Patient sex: F
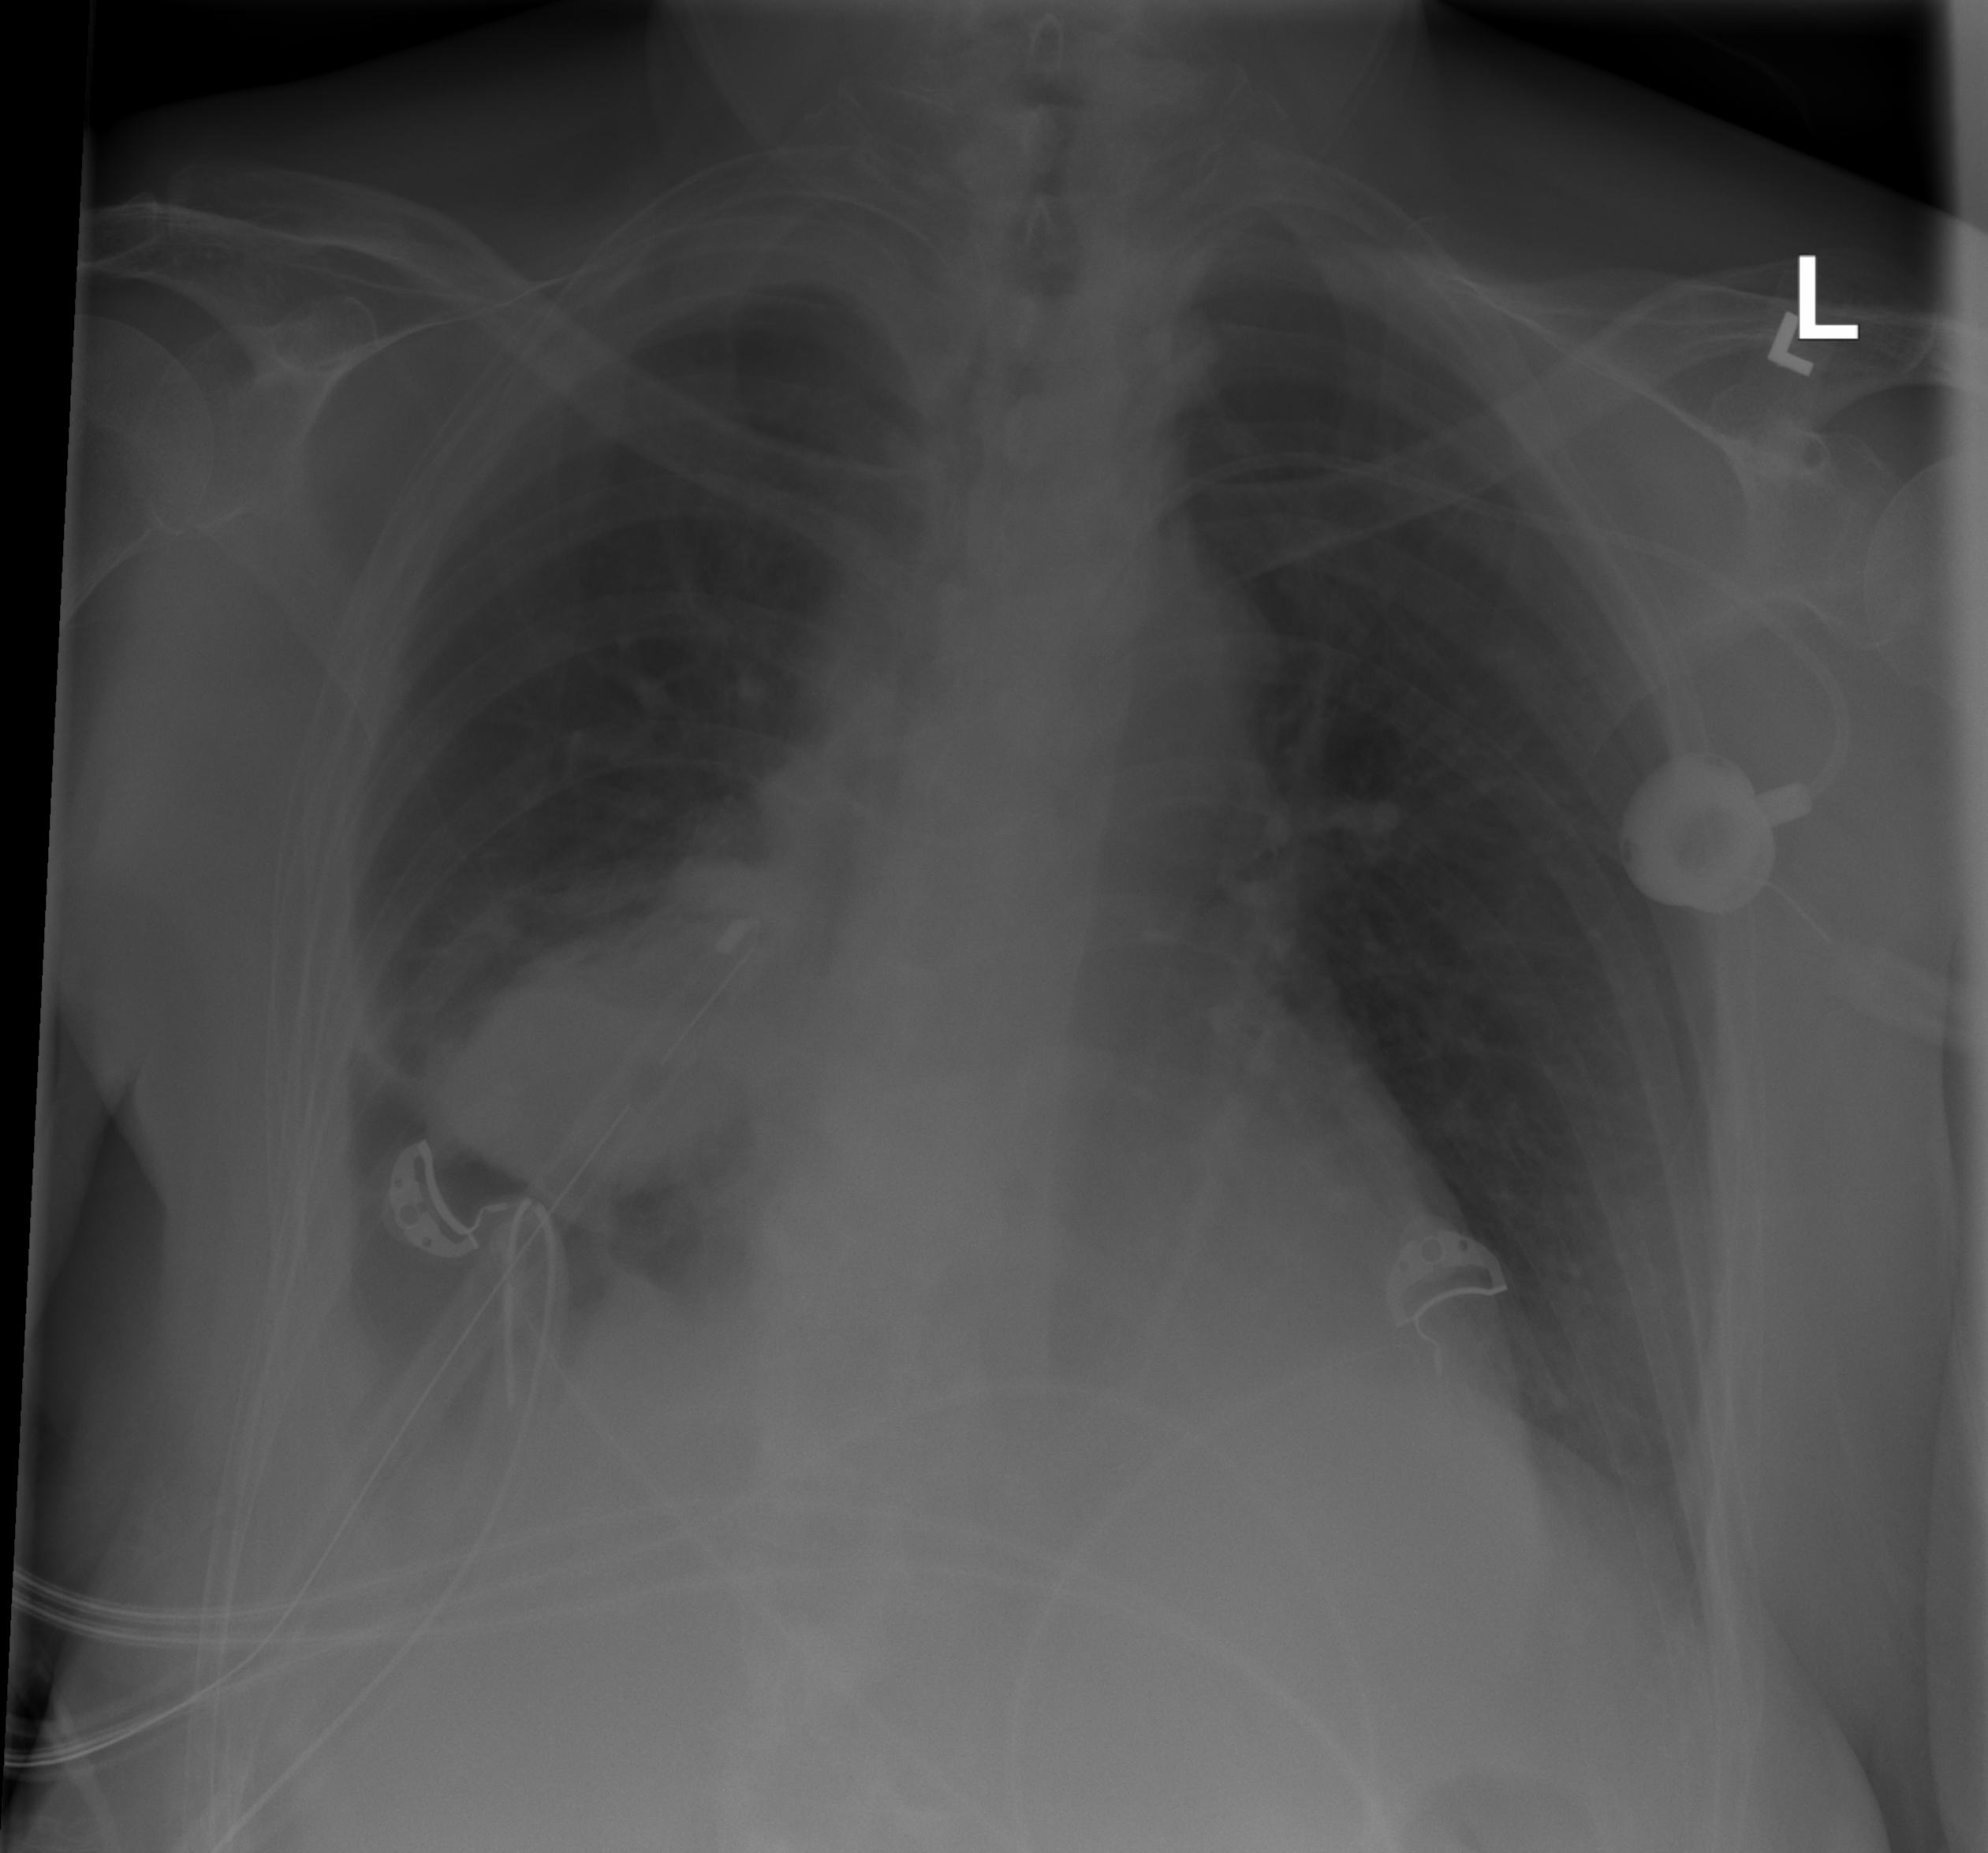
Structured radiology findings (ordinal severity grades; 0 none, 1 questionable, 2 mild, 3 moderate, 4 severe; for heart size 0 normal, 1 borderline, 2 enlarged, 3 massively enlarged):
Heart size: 0
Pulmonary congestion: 0
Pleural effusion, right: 2
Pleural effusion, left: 0
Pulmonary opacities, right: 2
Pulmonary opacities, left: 0
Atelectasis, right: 2
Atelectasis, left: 0